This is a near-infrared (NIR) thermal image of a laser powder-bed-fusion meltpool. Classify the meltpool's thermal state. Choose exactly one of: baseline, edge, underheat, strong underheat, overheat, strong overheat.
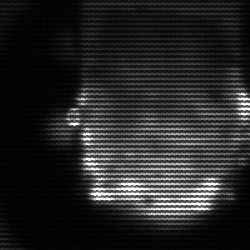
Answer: baseline